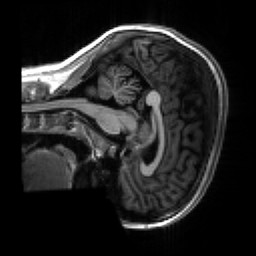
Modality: T1w
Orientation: sagittal
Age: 19
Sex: female
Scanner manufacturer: siemens
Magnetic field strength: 3 T
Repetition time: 2.3 s
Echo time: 0.00266 s